Question: Whenever I open up test.log from any rails application I get the following screenshot in Sublime. I've tried messing around with encodings, but couldn't find anything that fixed it.

Any ideas on what is going on?
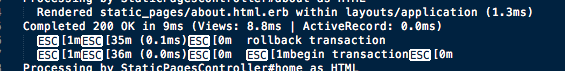
Answer: These are control characters used to add colour to the log files. Sublime text apparently doesn't support this.
If you're mostly going to be viewing log files with editors that don't understand these colour codes you can turn this off with the rails 'config.colorize_logging' setting